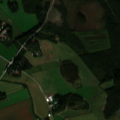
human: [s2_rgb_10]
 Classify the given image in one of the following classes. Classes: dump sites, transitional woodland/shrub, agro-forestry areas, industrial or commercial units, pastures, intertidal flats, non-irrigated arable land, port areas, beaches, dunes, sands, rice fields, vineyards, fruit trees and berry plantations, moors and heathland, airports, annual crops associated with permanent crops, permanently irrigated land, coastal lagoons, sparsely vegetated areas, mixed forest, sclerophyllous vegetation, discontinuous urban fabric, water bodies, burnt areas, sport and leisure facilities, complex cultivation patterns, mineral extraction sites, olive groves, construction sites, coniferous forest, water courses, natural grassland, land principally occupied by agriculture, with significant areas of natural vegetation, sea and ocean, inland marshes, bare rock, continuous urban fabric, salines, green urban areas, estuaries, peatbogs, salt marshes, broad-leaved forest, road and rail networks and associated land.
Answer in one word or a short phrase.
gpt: non-irrigated arable land, land principally occupied by agriculture, with significant areas of natural vegetation, coniferous forest, mixed forest